Field crop: maize
Growth stage: 2
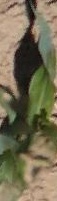
Species: maize